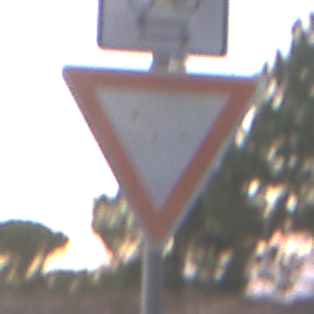
Verkehrszeichen: VorfahrtGewaehren
Zusatzzeichen oben: RichtungsangabeDurchPfeile9
Umgebung: Outdoor, Suburban
Tageszeit: SunriseSunset
Wetter: PartlyCloudy
Licht: Natural
Jahreszeit: NotSpecified
Kontrast: LowContrast